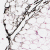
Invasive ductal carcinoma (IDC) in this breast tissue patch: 0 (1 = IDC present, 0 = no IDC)